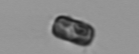
Label: Thalassiosira